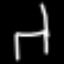
Label: chair